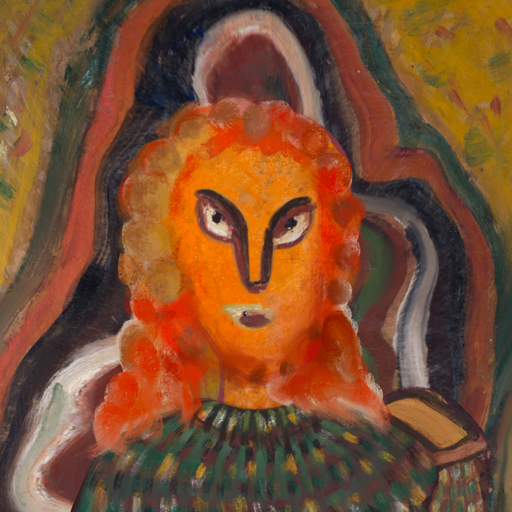
Background: AfterRaid, Head And Neck Front: Hypocrite, Face Front: After_Raid, Bust: After_Raid, Hair Front: Rupkatha, Head Accessory: Blank, Second Necklace: Blank, Necklace: In_The_Sun, Baby: Blank